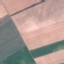
Land use / land cover class: AnnualCrop